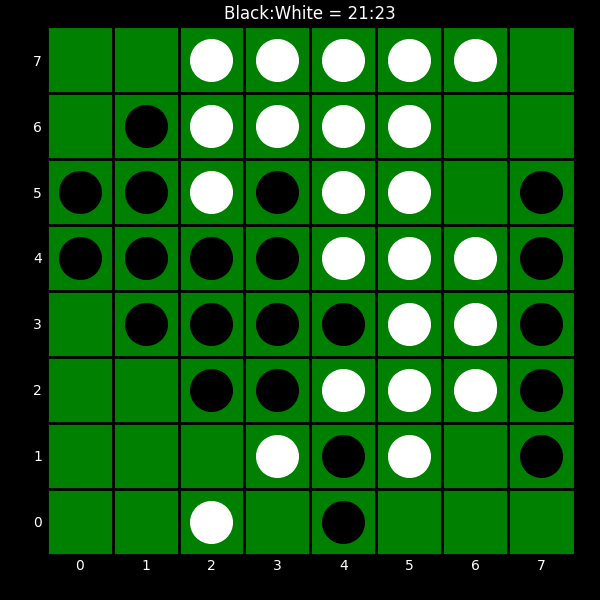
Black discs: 21
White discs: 23